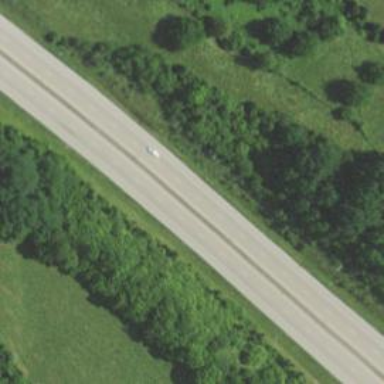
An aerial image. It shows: Trunk highway.